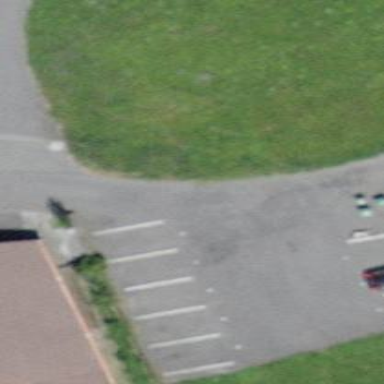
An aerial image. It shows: Parking area with asphalt surface.